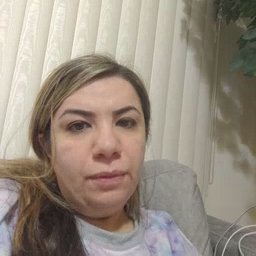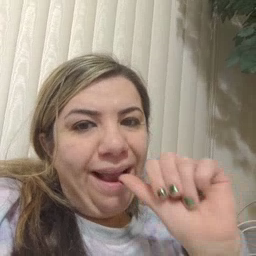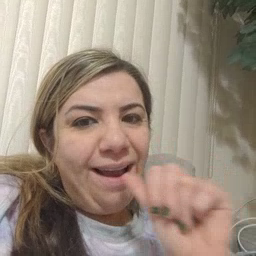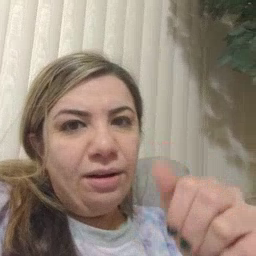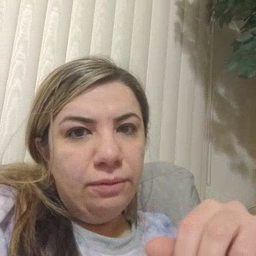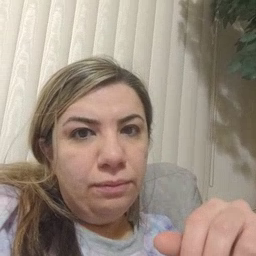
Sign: nuts